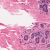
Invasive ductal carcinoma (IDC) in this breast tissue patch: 0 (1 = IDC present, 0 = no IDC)